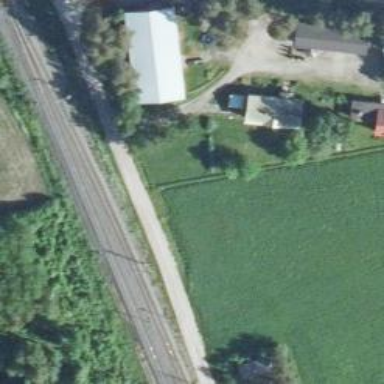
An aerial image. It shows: Rail siding with electrified contact lines for trains.